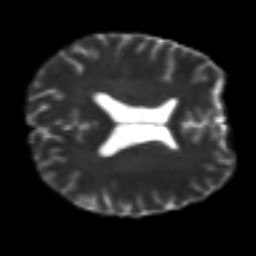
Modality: T2w
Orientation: axial
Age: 36
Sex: male
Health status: ill
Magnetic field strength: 3 T
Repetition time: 9 s
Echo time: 0.093 s